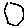
Label: hexagon